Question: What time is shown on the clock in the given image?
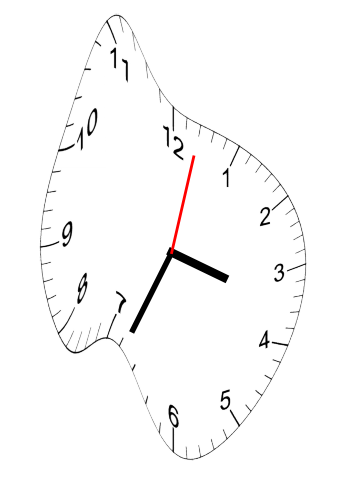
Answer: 03:34:02